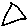
Label: triangle